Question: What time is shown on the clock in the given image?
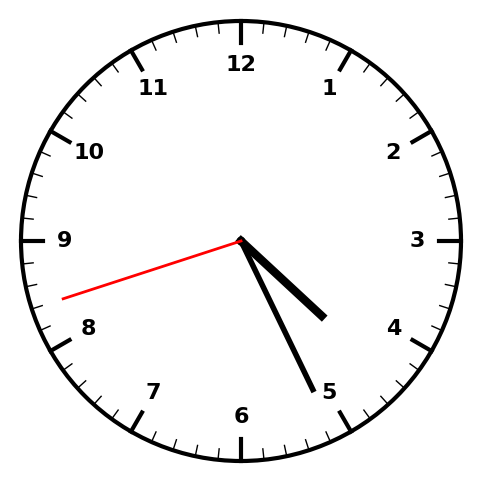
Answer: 04:25:42